Question: I've create my first plugin for prestashop. I want to add autoupdate functionality for autoupdate as do for example eBay module.

I did not found anything about that on documentation.
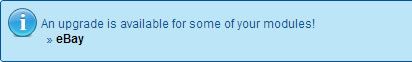
Answer: I've been struggeling to figure out the correct process for this for a while.
I thought the "upgrade it" button was only available for developers, who release their modules through the prestashop addons website (which is true) but if you chose not to publish there, here's how you update your own modules:
In the main file of your model, within the contructor method, you must have this line of code:
'''
$this->version = '1.0.0';
'''
- 'upgrade'- 'install-1.0.1.php'-
---
'''
<?php
if (!defined('_PS_VERSION_'))
exit;
function upgrade_module_1_0_1($object, $install = false)
{
//your code here, for example changes to the DB...
return true; //if there were no errors
}
?>
'''
---
- '$this->version = '1.0.1';'- - -
Now you should see 2 messages:
> The module was successfully downloaded.
and
> The following module(s) were upgraded successfully:MyModule : Current version: 1.0.11 file upgrade applied